Question: I know the title is confusing but I don't know how to make it any better. I didn't find anything on google so here I am. So I am using OpenCV and I have a small screen where if my point(Template matches) I would like to give my location(x, y) a name. Check the picture for better understanding, sorry!

So you get the idea. My script will post a value like x, y every 3 sec and I want to use a function to determine where the point is located. Something to return saying "top side" or "bot side" etc. I don't know where to begin thanks.
It doesn't have to be python if you can provide vb.net example that would work too.
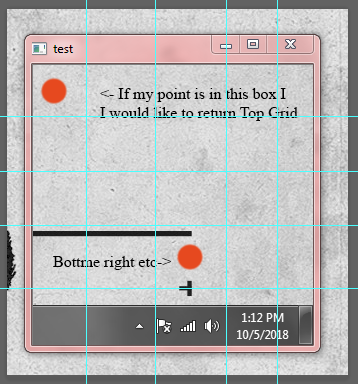
Answer: By using opencv python use:
'''
import cv2
img=cv2.imread("yourPath")
h,w,_= img.shape()
def func(x,y):
num_h=h/numOfColumnYouWant
num_w=w/numOfColumnYouWant
height_num=(y/num_h)%numOfColumnYouWant
width_num=(x/num_w)%numOfColumnYouWant
return height_num,width_num
'''
the return value from 'func(x,y)' is the row and column, if you want name you can change 'numOfColumnYouWant' to 2 and if for example it return 0,0 you know it top left